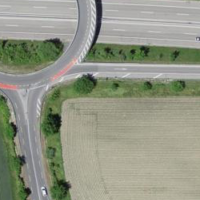
EUNIS habitat code: 57
Species observed at this site:
Chorthippus biguttulus
Chorthippus brunneus